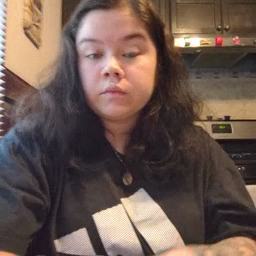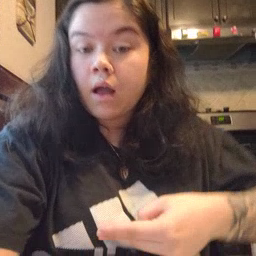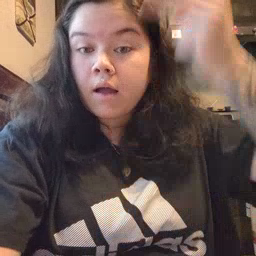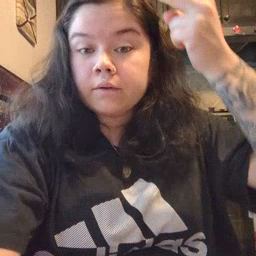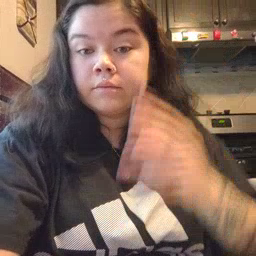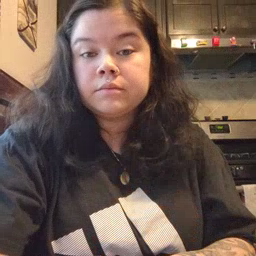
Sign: high